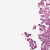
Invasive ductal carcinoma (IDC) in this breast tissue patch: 0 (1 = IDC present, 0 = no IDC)